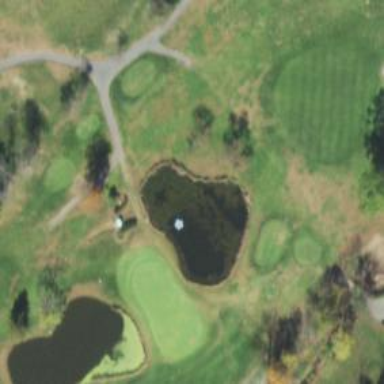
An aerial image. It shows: Water hazard on golf course. The hazard is natural water feature.